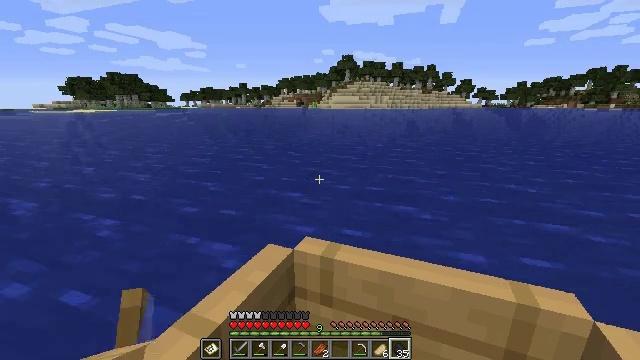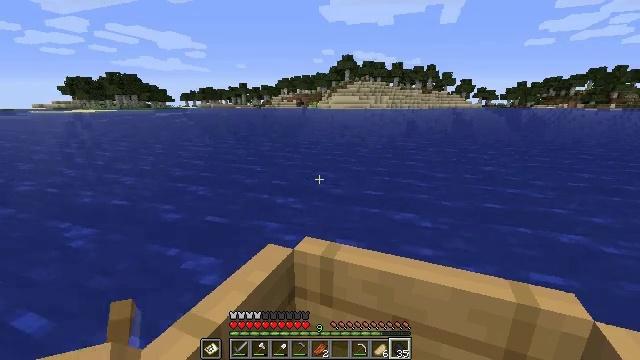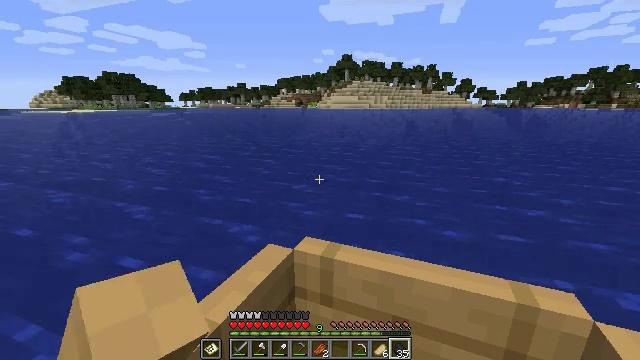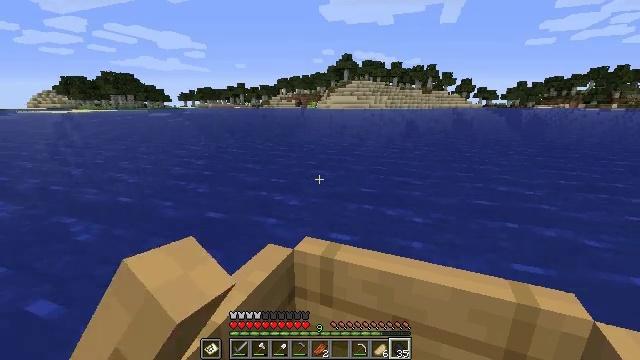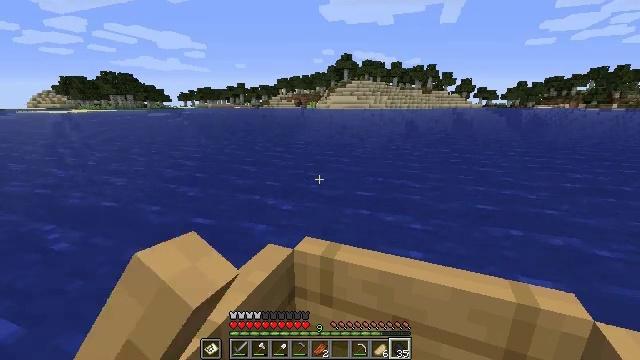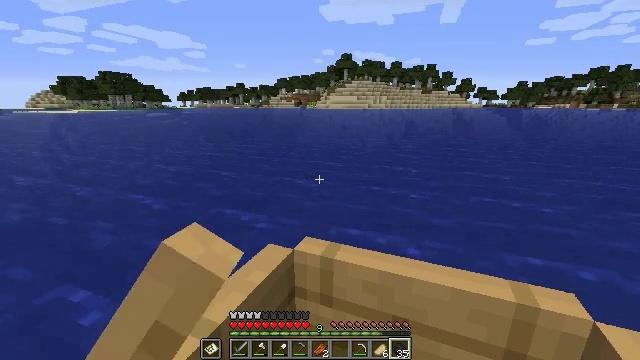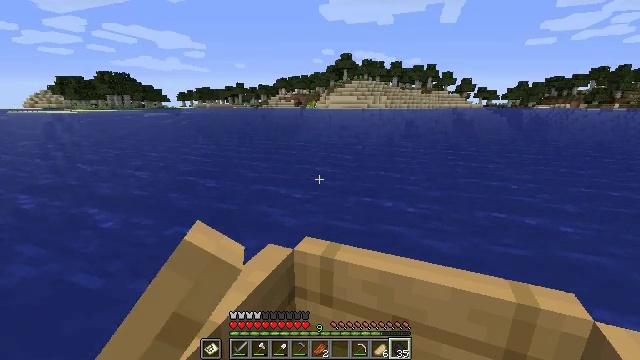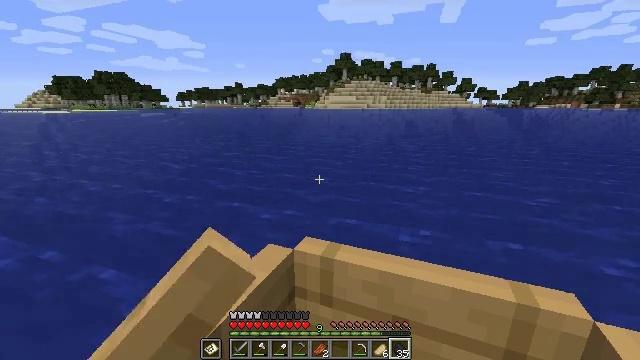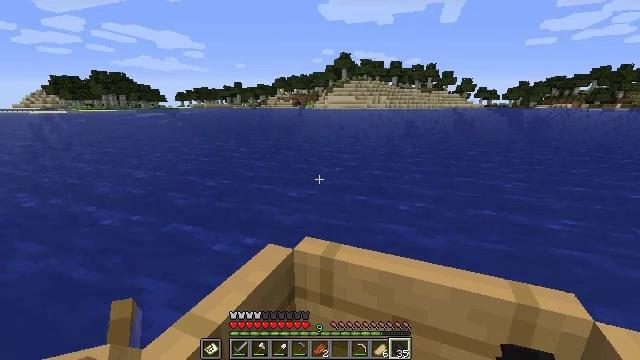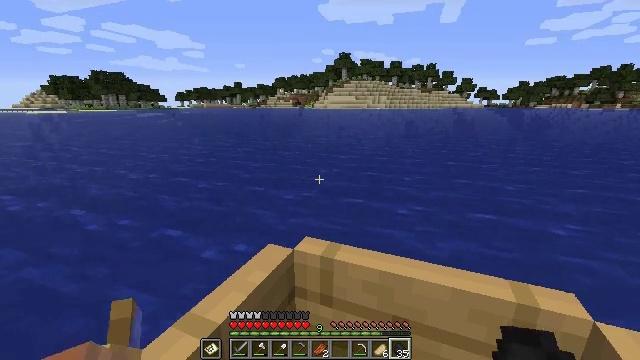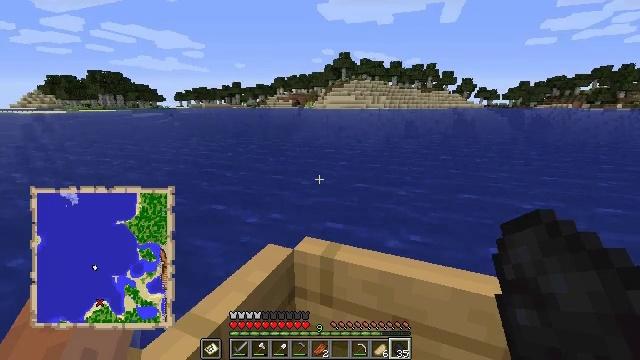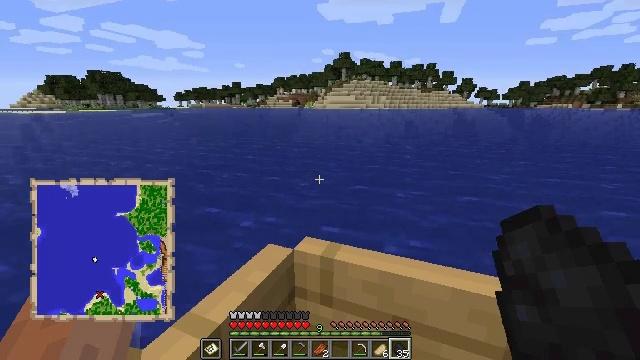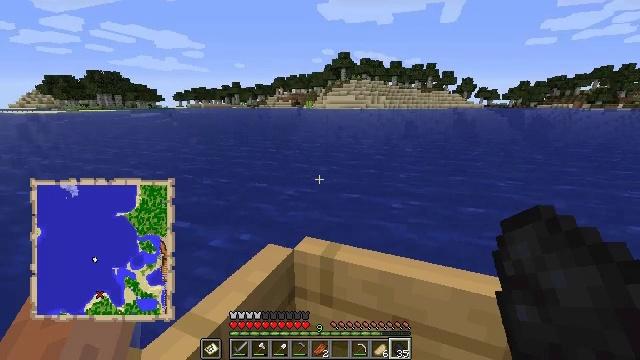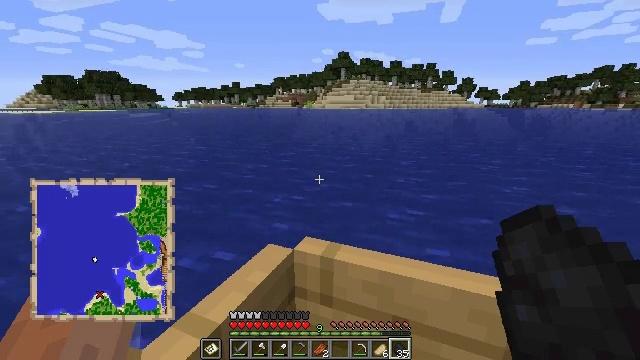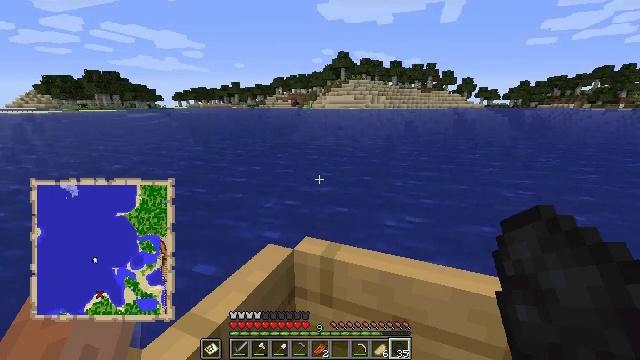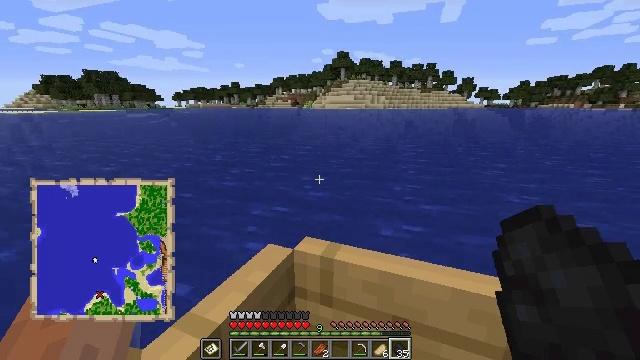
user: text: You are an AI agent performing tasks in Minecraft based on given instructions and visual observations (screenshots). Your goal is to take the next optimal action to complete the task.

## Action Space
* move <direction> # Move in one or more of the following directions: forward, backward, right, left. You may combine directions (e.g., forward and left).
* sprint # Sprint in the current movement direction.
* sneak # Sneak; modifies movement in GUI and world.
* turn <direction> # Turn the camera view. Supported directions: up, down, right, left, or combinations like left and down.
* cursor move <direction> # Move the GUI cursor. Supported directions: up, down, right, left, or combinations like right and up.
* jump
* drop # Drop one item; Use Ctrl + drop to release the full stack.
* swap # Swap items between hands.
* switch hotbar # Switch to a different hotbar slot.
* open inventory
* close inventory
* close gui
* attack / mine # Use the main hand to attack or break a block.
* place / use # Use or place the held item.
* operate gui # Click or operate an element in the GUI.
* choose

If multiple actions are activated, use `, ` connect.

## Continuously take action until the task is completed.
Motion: motion action
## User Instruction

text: Attack the ground to gather sand.
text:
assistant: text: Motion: move forward
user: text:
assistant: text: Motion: move forward
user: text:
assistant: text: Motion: move forward
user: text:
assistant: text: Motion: move forward
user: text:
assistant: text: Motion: move forward
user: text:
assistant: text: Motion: move forward
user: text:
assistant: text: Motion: no_op
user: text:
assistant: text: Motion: no_op
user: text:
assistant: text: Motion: no_op
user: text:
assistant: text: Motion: no_op
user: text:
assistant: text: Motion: no_op
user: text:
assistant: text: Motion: no_op
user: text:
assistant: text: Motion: no_op
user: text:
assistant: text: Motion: no_op
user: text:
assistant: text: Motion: no_op
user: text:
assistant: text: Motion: no_op
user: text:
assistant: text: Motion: no_op
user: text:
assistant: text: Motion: no_op
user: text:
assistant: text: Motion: no_op
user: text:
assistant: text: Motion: no_op
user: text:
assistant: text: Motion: no_op
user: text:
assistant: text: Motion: no_op
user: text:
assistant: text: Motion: no_op
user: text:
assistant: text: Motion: no_op
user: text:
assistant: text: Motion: no_op
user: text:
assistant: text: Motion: no_op
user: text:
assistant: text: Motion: no_op
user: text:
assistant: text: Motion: no_op
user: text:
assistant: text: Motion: no_op
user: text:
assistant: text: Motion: no_op